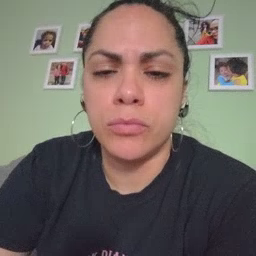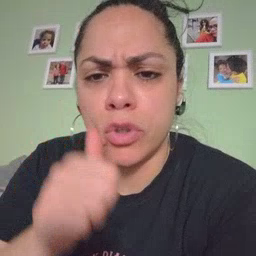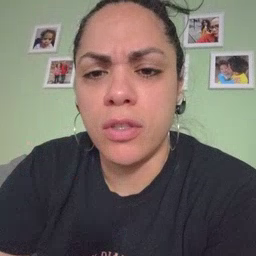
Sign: girl